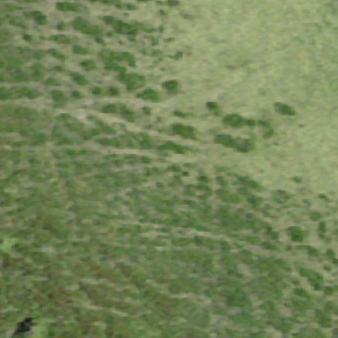
Label: other